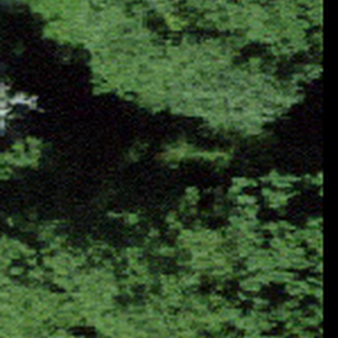
Label: other